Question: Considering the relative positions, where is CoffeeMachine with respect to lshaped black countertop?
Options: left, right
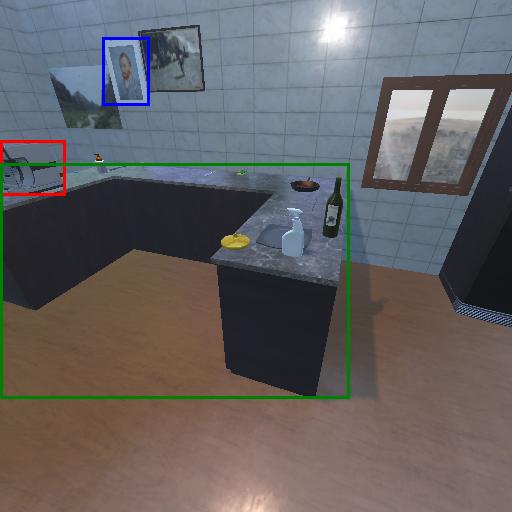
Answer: left